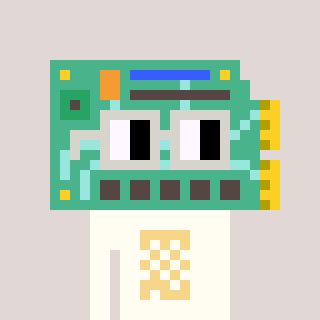
a pixel art character with square light gray glasses, a chipboard-shaped head and a grayscale-colored body on a warm background